Question: While RPM will run just as well if a package file has been renamed, when the packages are created during RPM's build process, they follow a specific naming convention. The convention is:
'''
name-version-release.architecture.rpm
'''
- - - -
We try this regex :
'''
/<URL>[i386|x86_64|alpha|sparc|mips|ppc|m68k|SGI]/i;
'''
I get an error.
# Example of validate names (without rpm extension):

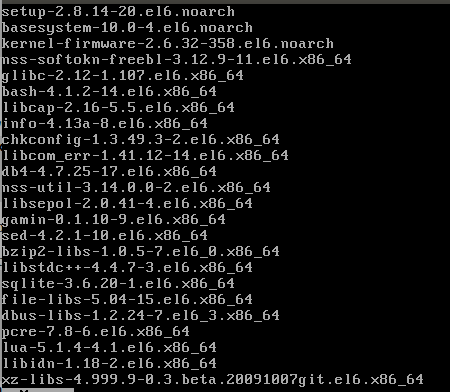
Answer: My suggestion is not to use a regex but to actually <URL> the name the way the python rpm utilities do it. Once you've done that you can validate or verify any of the individual fields you want.